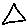
Label: triangle